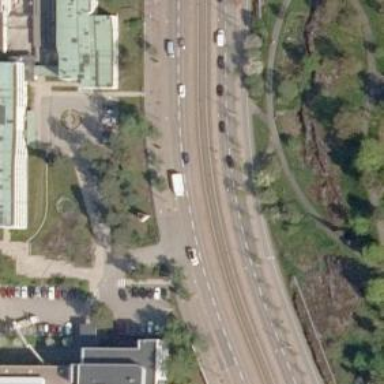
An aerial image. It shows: Primary road with asphalt surface.